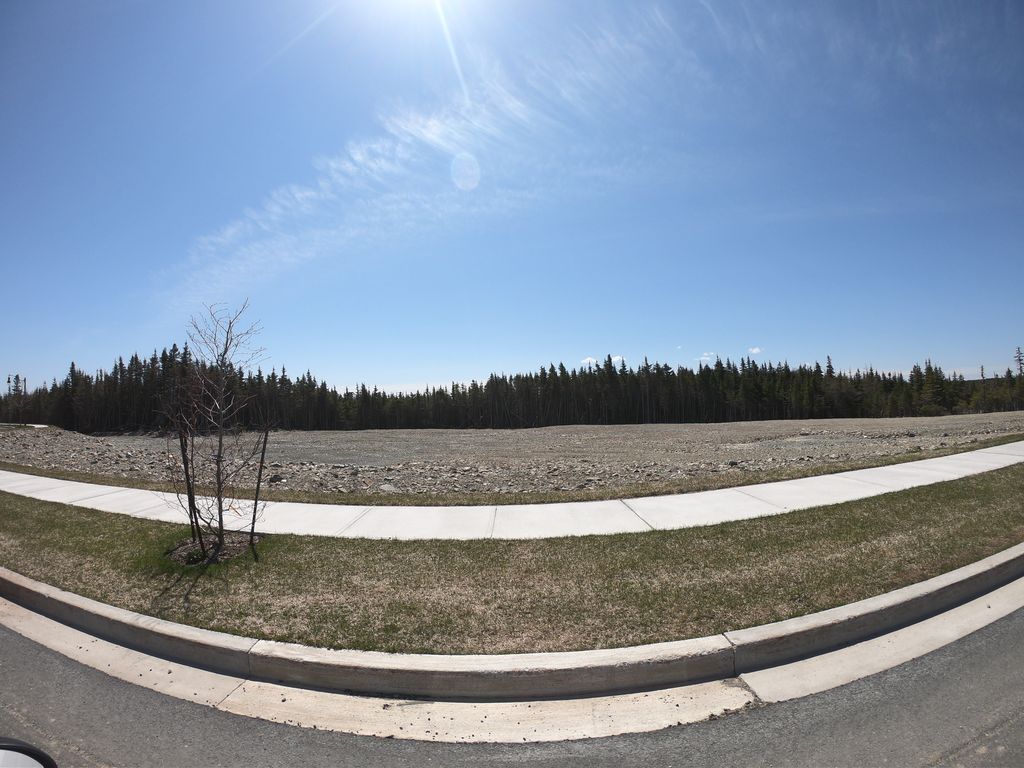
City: st_johns